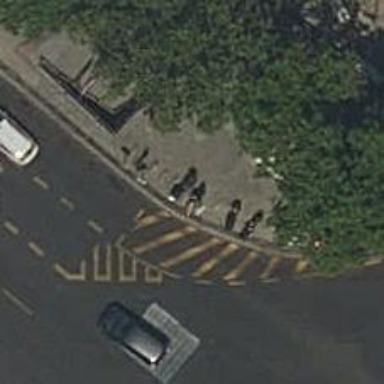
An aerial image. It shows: Footway with paving stones passing through tunnel.